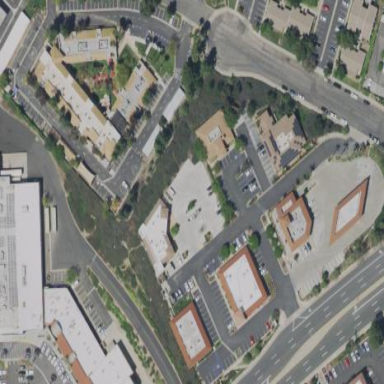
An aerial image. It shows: Retail area.